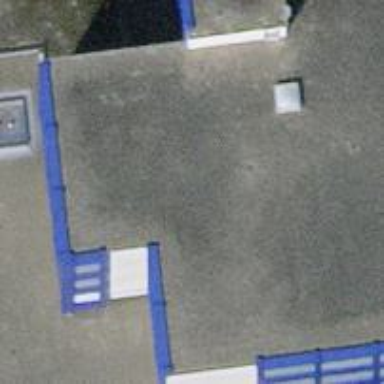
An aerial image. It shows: School.